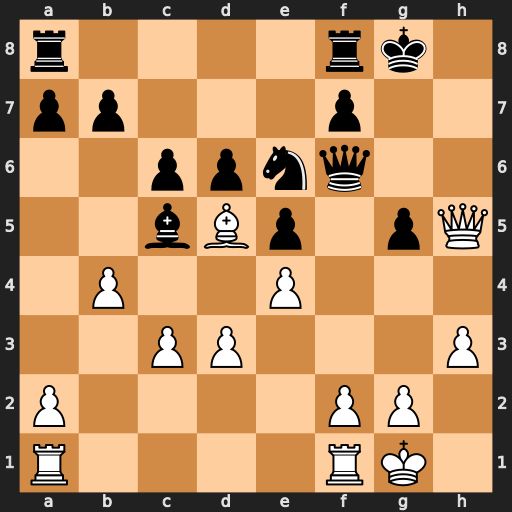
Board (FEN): r4rk1/pp3p2/2ppnq2/2bBp1pQ/1P2P3/2PP3P/P4PP1/R4RK1
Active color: w
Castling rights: -
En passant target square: -
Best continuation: Bxe6 fxe6 bxc5